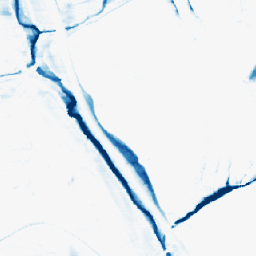
Category: morphological
Decomposition family: morphological_rect
Decomposition parameters: operation: closing
width: 20
height: 5
Upsampling method: nearest
Upsampling parameters: scale: 4
Upsampling scale: 4